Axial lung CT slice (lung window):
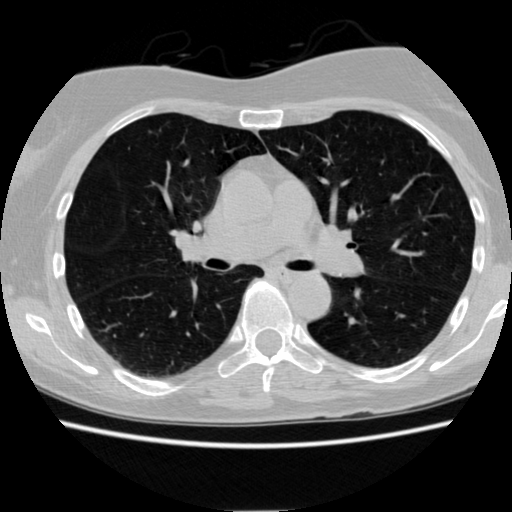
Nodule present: no